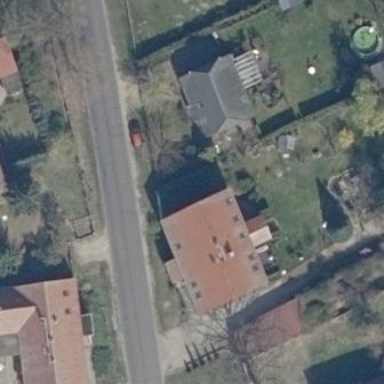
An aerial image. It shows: Building with gabled roof.